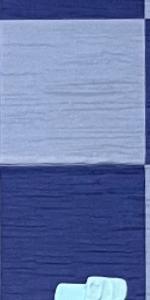
Label: Empty